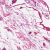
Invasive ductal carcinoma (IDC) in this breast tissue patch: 0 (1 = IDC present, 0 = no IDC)